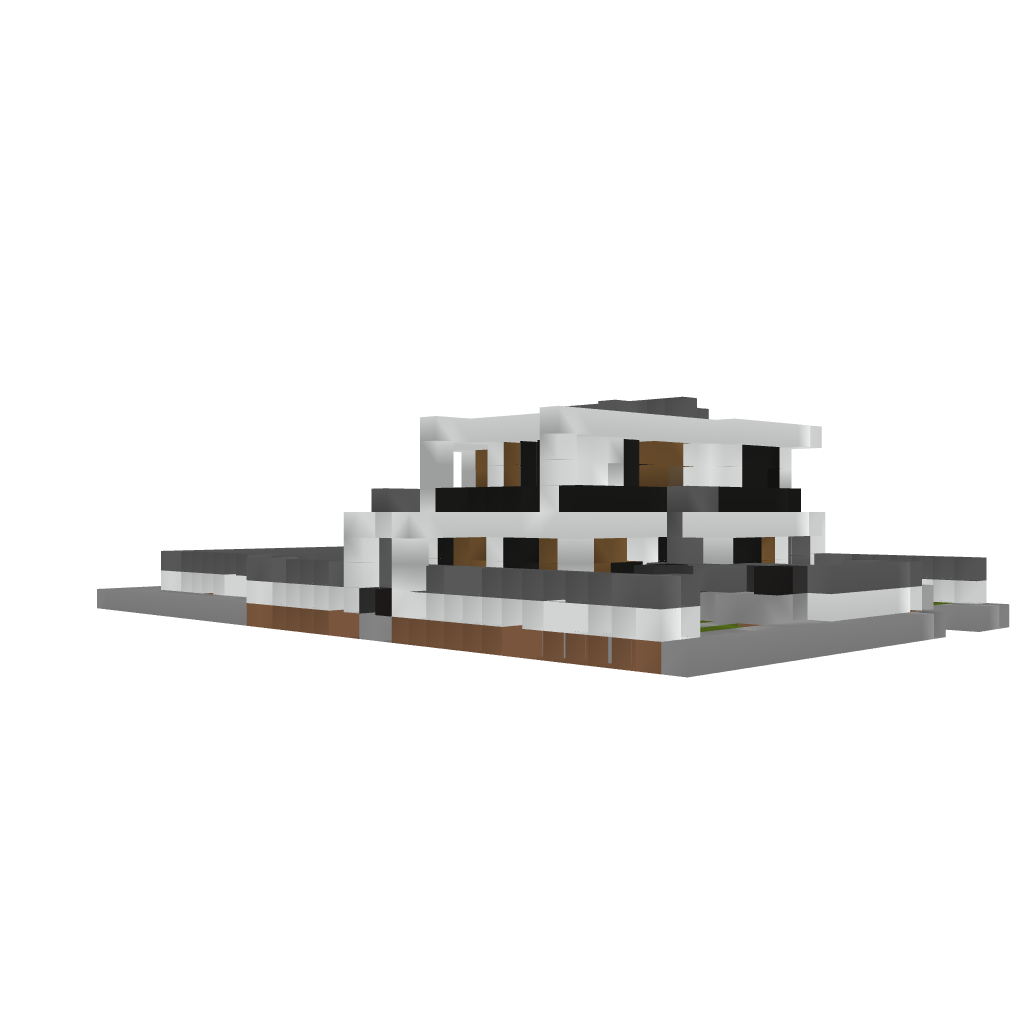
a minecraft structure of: Modern House #1 (By Ecl1pse8) 1.7.2